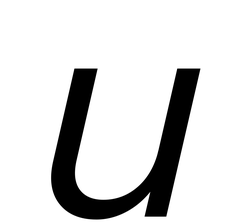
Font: InstrumentSans-Italic_Italic